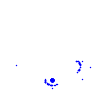
Particle: electron